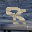
Label: 8